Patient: sex M, age 81
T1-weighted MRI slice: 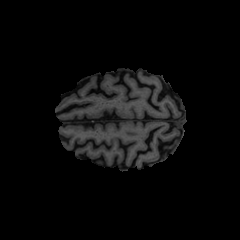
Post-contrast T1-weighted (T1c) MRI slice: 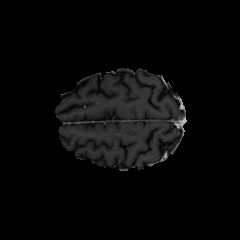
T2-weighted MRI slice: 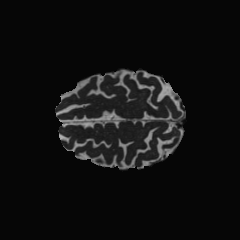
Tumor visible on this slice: no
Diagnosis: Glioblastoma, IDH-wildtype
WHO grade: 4